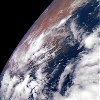
Label: cloud